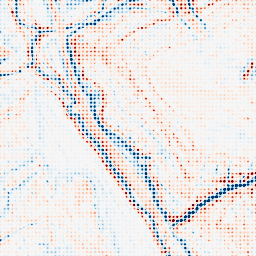
Category: edge_preserving
Decomposition family: bilateral
Decomposition parameters: d: 15
sigma_color: 50
sigma_space: 50
Upsampling method: sinc_hamming
Upsampling parameters: scale: 8
kernel_size: 4
Upsampling scale: 8